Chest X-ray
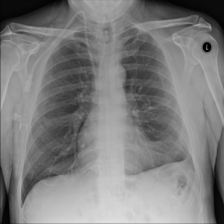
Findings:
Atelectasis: negative
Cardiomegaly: negative
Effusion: negative
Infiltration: negative
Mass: negative
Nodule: negative
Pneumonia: negative
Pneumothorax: negative
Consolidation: negative
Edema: negative
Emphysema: negative
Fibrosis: negative
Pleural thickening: negative
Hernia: negative